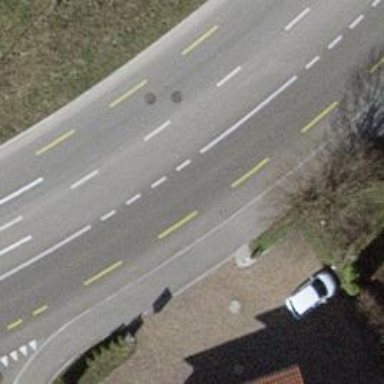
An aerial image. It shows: Secondary road with asphalt surface and designated cycle lane.